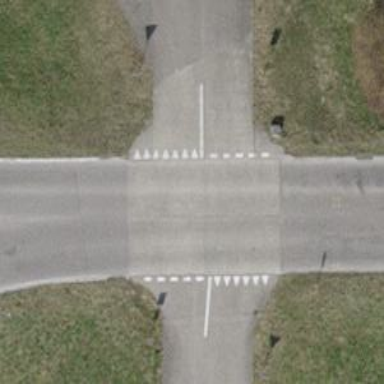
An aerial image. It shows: Unclassified road with no sidewalk.